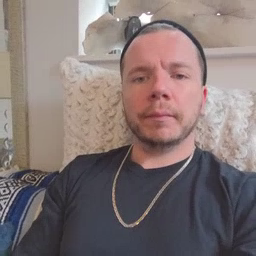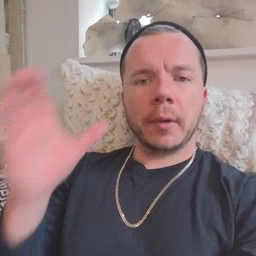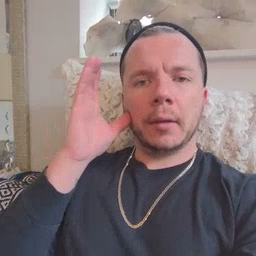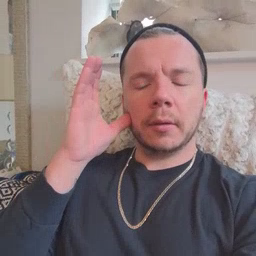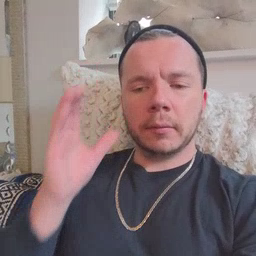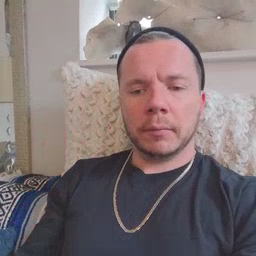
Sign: listen